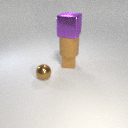
small brown rubber cube below large brown rubber cylinder